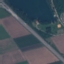
Land use / land cover: Highway